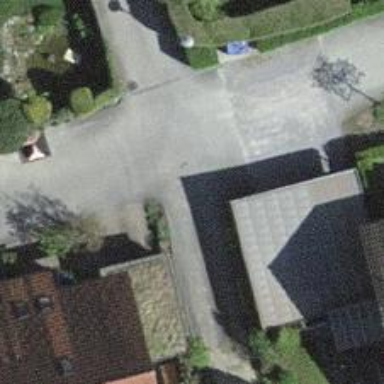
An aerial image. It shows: Residential road with sett surface.